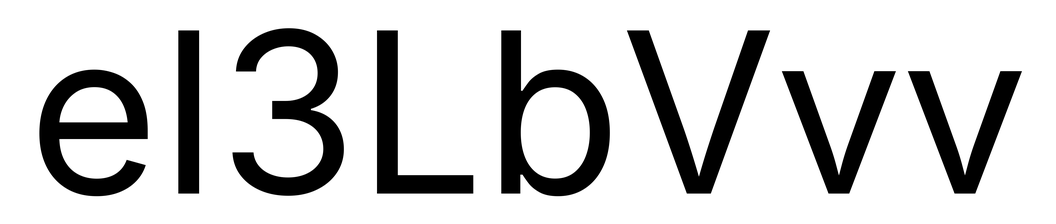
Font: Inter_Regular